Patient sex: M
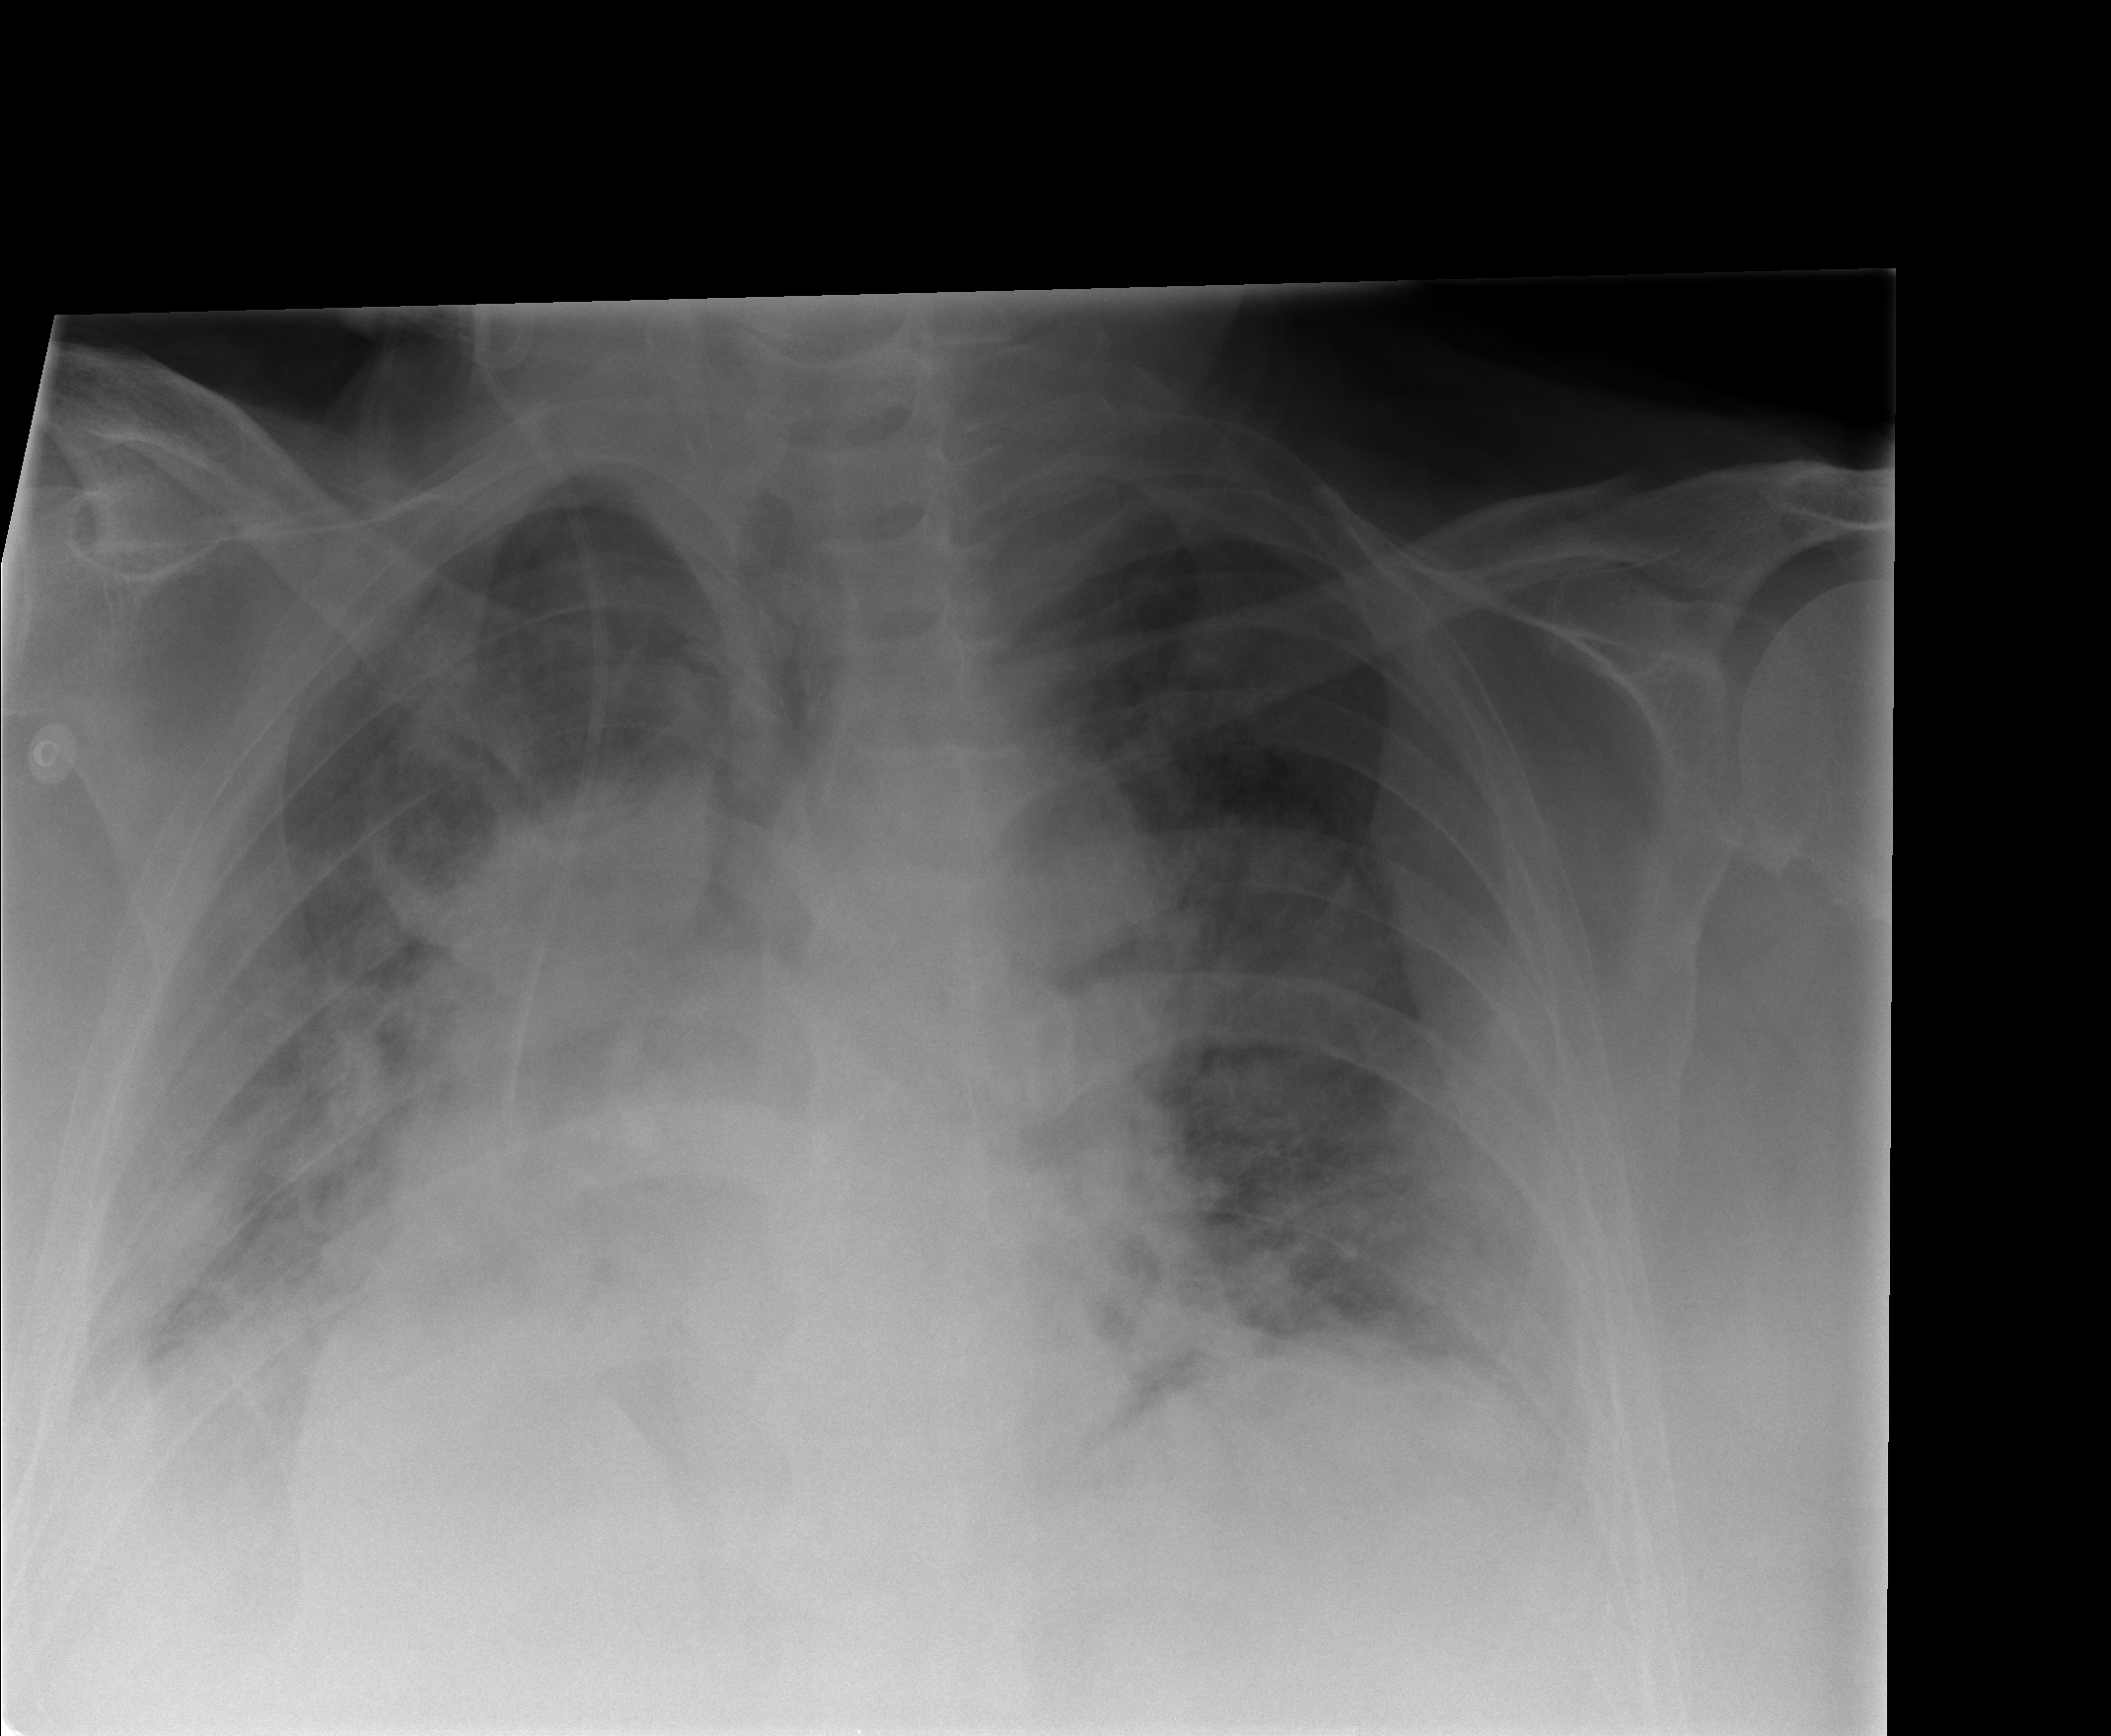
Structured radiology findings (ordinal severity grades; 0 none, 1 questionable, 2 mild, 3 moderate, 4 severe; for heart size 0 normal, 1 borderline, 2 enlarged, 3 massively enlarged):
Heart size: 2
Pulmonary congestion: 3
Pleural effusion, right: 2
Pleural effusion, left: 2
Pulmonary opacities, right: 2
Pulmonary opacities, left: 1
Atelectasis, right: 2
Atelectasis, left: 2